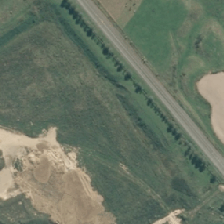
Land cover: shortrotation_cropland